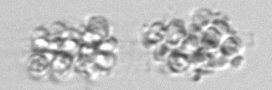
Label: Leptocylindrus_mediterraneus